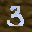
Label: 3